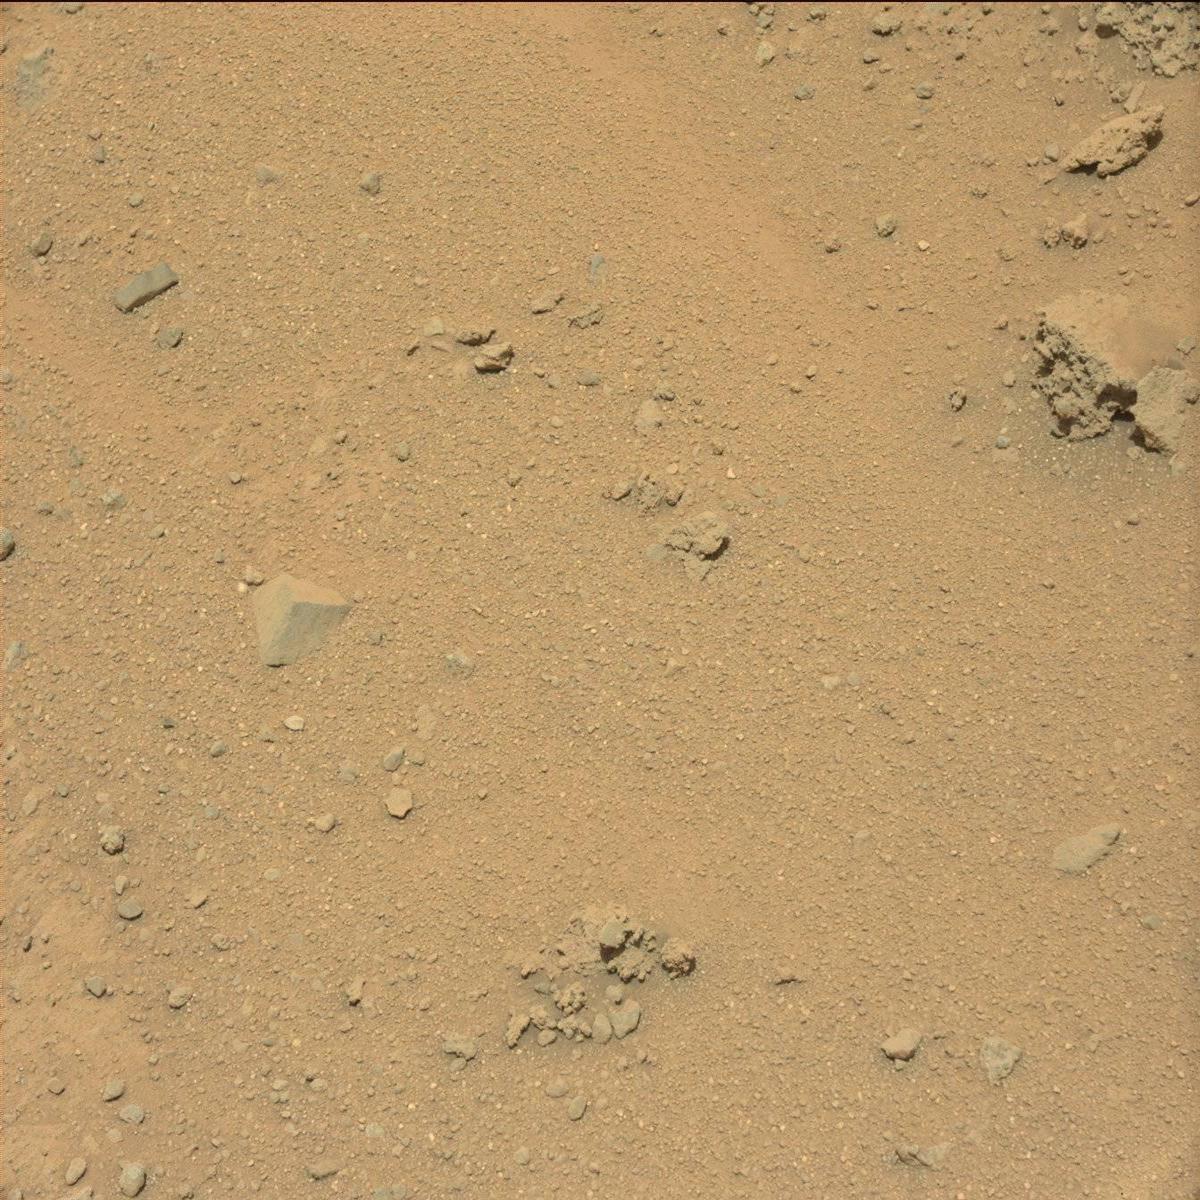
Terrain classes present: Bedrock, Sand / Soil